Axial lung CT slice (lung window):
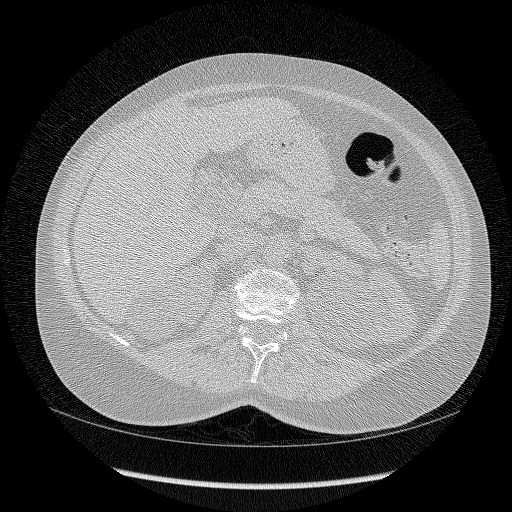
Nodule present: no